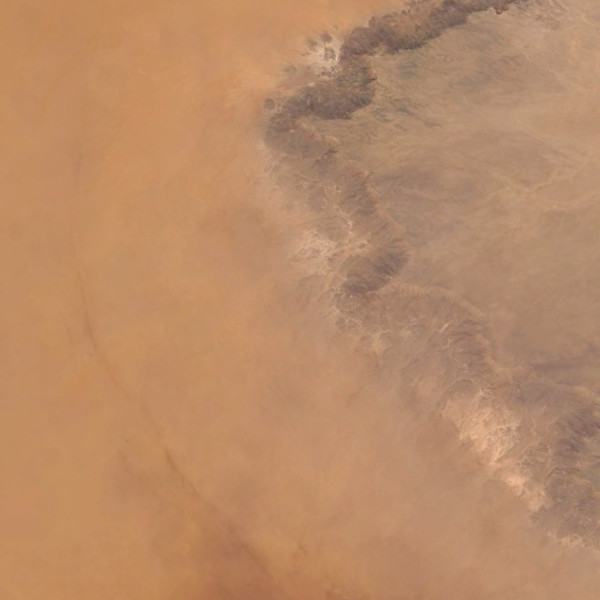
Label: Desert